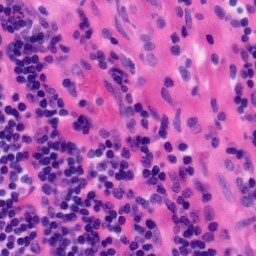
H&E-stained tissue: Tonsil